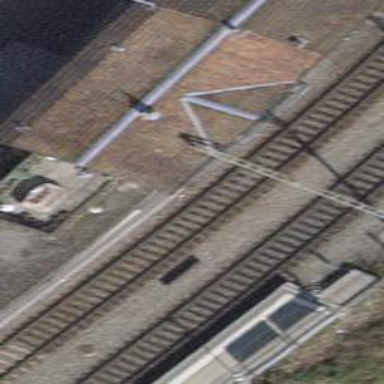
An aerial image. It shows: Train station with gabled roof.